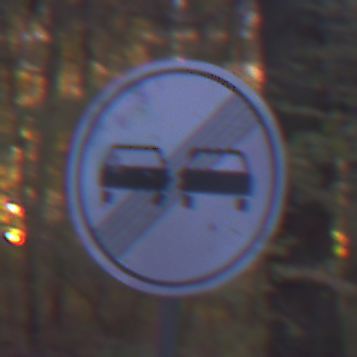
Verkehrszeichen: EndeUeberholverbot
Umgebung: Outdoor, Suburban
Tageszeit: Night
Wetter: PartlyCloudy
Licht: Artificial
Jahreszeit: NotSpecified
Kontrast: LowContrast